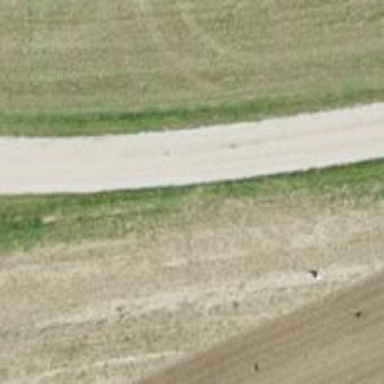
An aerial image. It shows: Unpaved track with grade2 track type.